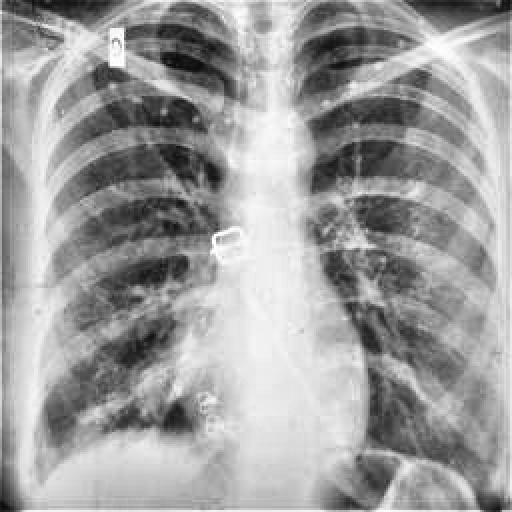
Finding: TUBERCULOSIS